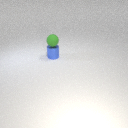
small blue metal cylinder below small green rubber sphere